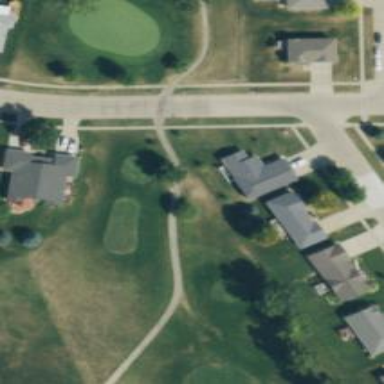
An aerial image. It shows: Golf tee.